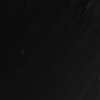
Atmospheric dust classification: not_dusty